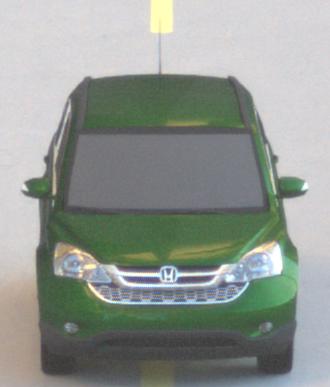
Make: Honda
Model: CR-V
Detailed model: CR-V (III) (04/10 - 10/12)
Model produced from: 2010
Model produced until: 2012
Doors: 5
Color: green
Road condition: dry road
Daytime: sunrise or sunset
Contrast: medium contrast